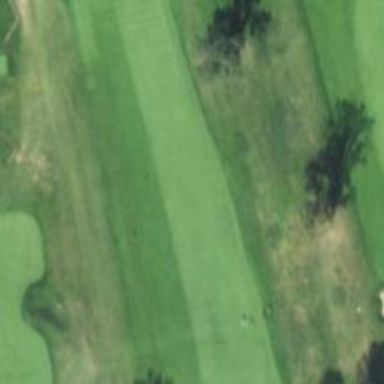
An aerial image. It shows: View of golf hole.